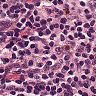
Metastatic tissue present: no